九年级 · 度量几何学
如图, 是以斐波那契数列的每一项的数为边长画 6 个小正方形组成的一个大长方形. 每个小正方形画出四分之一圆弧, 使相邻的圆弧首尾相连, 这些圆弧组成的平滑曲线称为斐波那契螺旋线. 试求图中斐波那契螺旋线的长.（ $\pi$ 取 3.14）( ）

    （第 10 题）

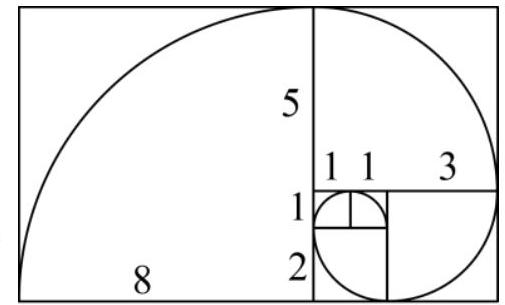
A. 15.7
    B. 31.4
    C. 9.8596
    D. 37.68


答案: B
解析: 分别计算 6 段圆弧的长, 然后求和即可.

【详解】解: 若半径为 $r$, 则四分之一圆弧长为 $\frac{1}{4} \times 2 \pi r=\frac{1}{2} \pi r$,

由图可知, $r=1,1,2,3,5,8$,

则 6 段圆弧的长分别为: $\frac{1}{2} \pi, \frac{1}{2} \pi, \pi, \frac{3}{2} \pi, \frac{5}{2} \pi, 4 \pi$,

$\therefore$ 图中斐波那契螺旋线的长为 6 段弧长之和，即 $10 \pi \approx 31.4$.

故选: B.

【点睛】本题考查了数字的变化规律及弧长公式, 找出这组数列中的规律是解决本题的关键.